Interaction volume radius: 10 \u00c5
Interaction volume height: 20 \u00c5
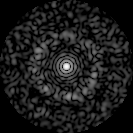
Disorder parameter: 0.8257